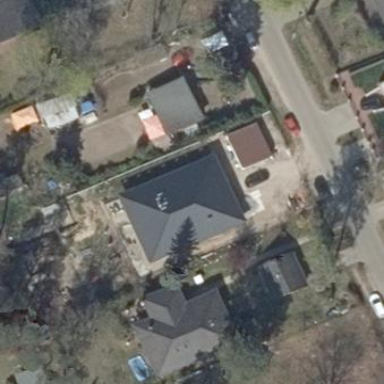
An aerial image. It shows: Detached building with hipped roof. The roof orientation is along with grey color.